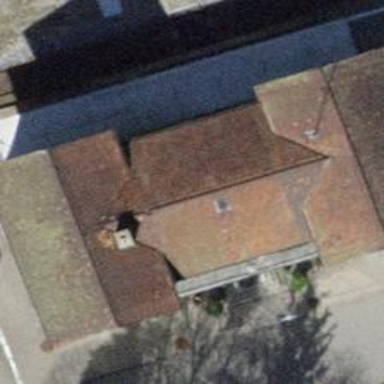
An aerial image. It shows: Building with gabled roof that is oriented across.